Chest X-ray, AP view. Patient: 66 years old, sex M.
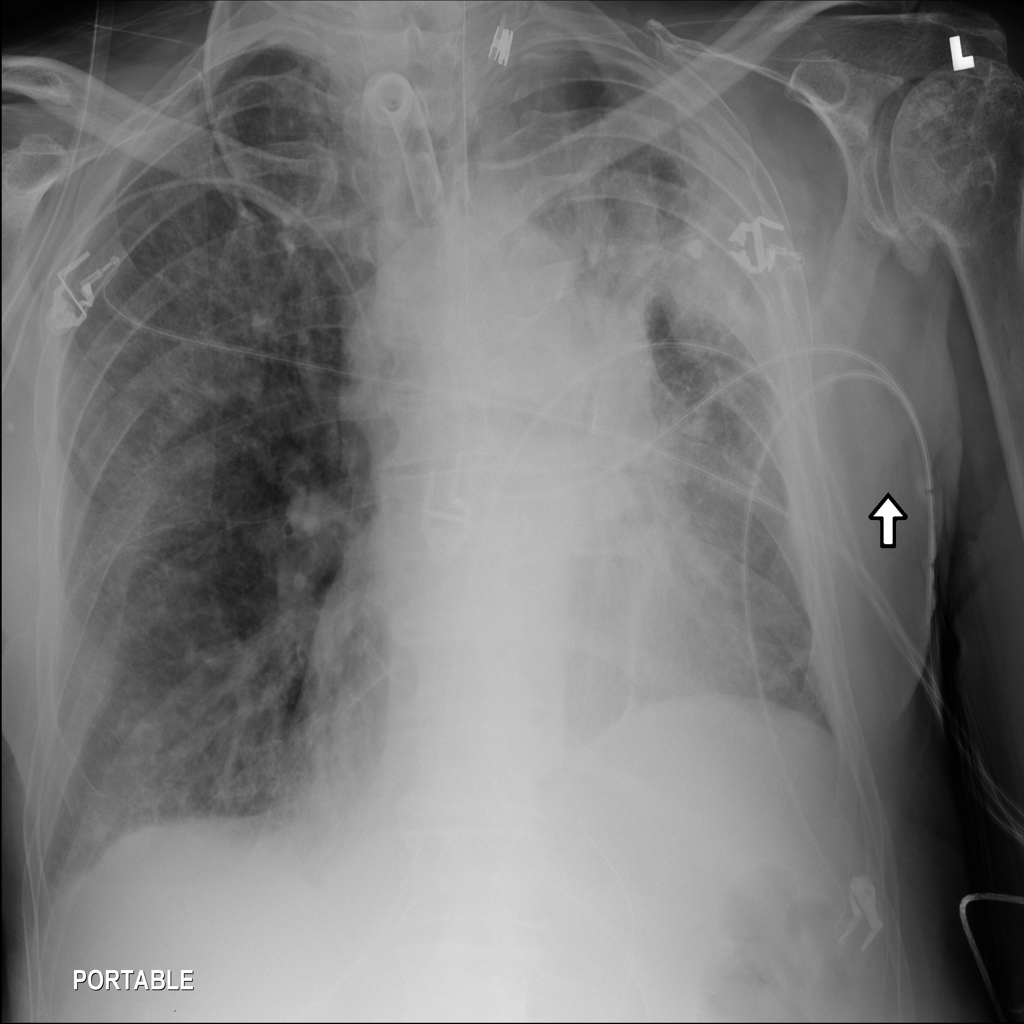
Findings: No Finding